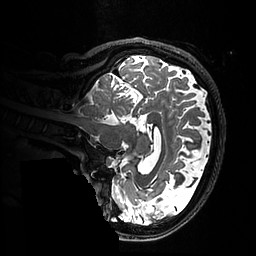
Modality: T2w
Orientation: sagittal
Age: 25
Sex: female
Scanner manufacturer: ge
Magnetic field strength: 3 T
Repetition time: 3.202 s
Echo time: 0.06663 s